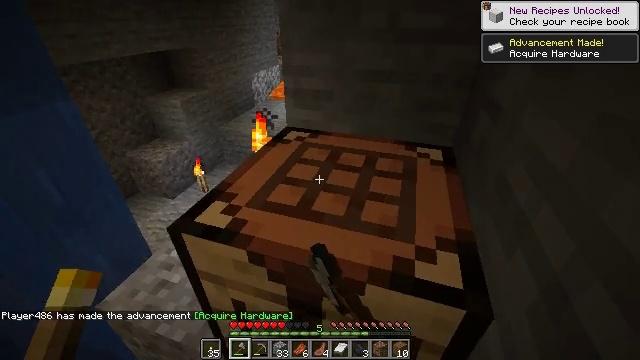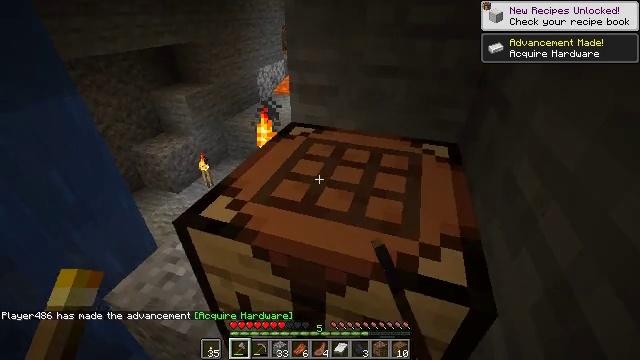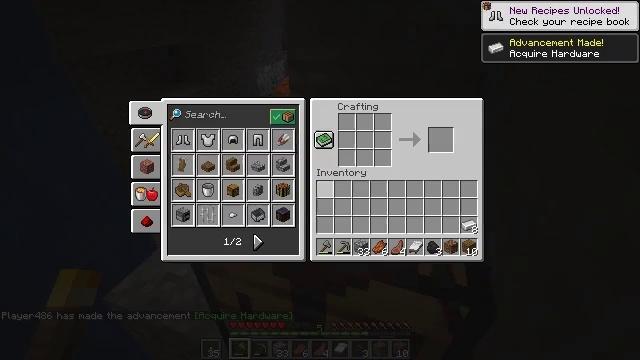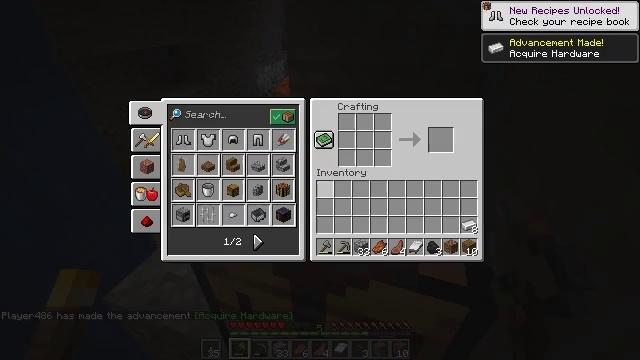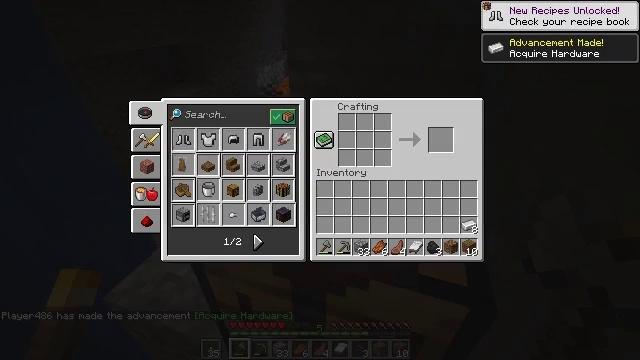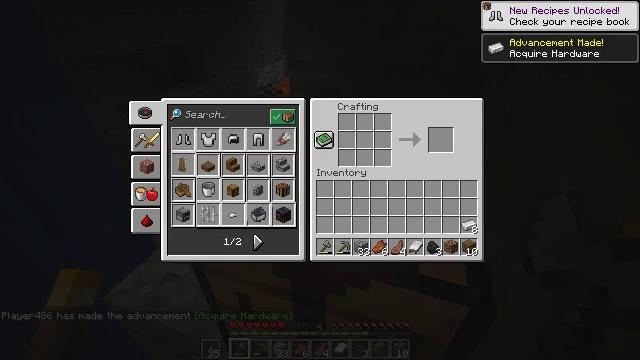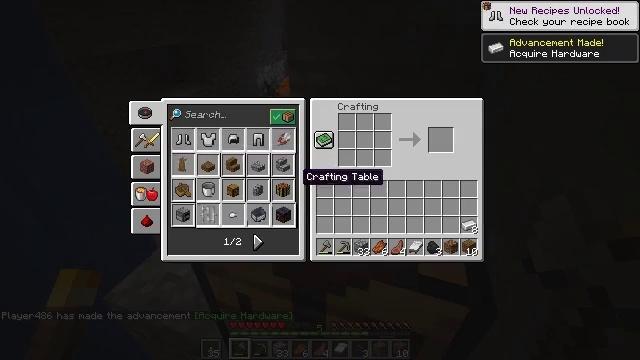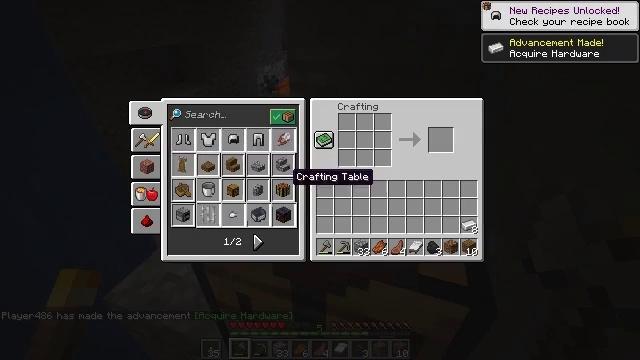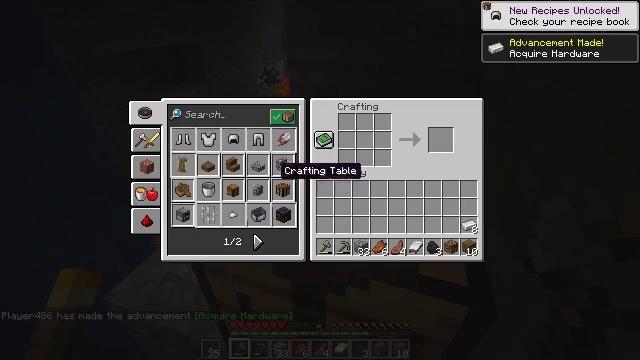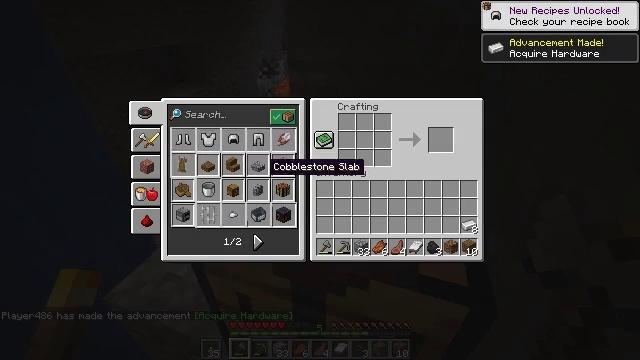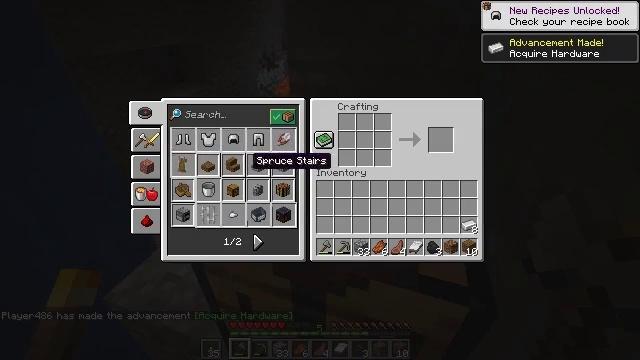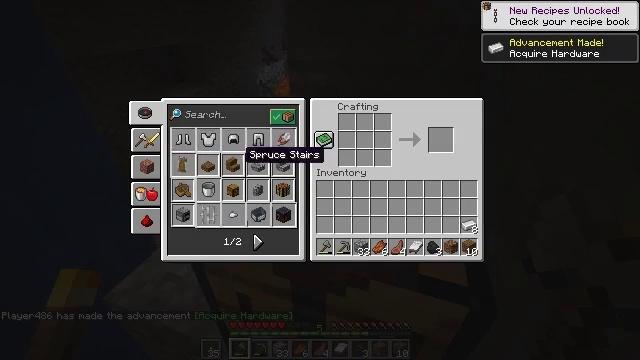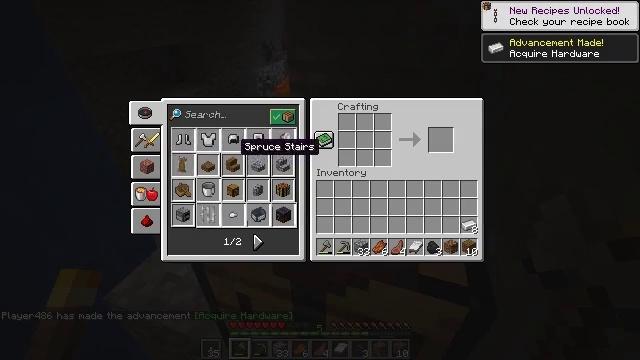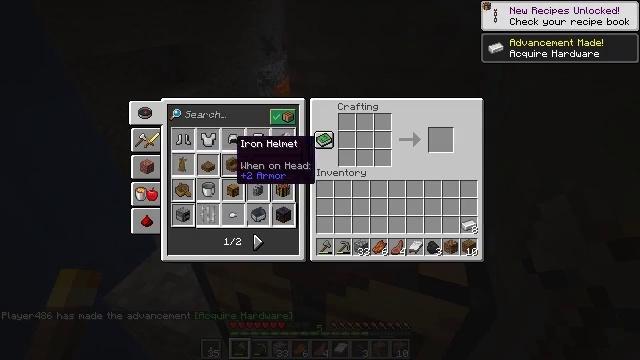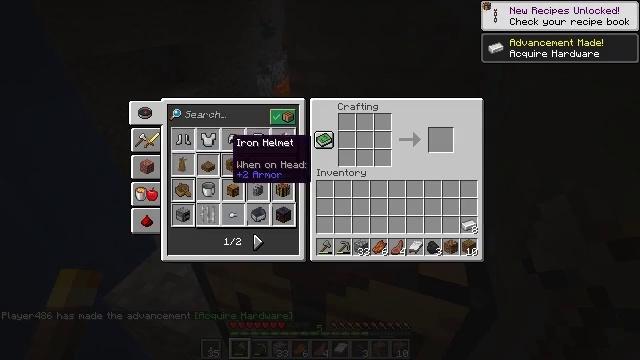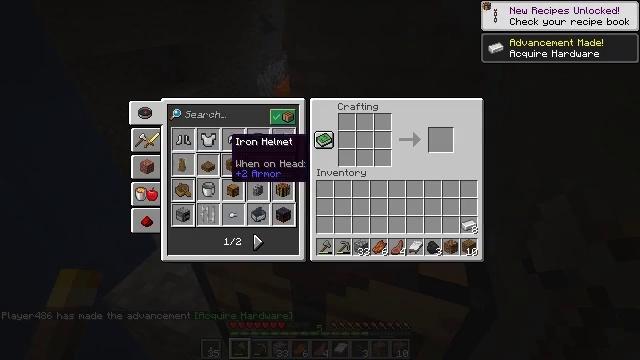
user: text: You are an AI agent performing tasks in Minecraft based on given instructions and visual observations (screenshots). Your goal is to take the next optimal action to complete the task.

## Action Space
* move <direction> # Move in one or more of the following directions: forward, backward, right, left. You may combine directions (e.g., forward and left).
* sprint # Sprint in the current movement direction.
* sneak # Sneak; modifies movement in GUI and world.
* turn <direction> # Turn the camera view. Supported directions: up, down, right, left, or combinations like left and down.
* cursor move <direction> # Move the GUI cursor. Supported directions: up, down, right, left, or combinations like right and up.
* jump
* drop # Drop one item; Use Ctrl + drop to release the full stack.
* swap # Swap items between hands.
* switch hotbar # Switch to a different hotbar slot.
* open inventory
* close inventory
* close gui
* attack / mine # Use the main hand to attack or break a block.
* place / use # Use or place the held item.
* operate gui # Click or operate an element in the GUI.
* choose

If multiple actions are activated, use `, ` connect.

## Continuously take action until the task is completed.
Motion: motion action
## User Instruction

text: Combine iron ingots at the crafting table to get an iron chestplate.
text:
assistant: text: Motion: turn left
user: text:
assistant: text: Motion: open gui
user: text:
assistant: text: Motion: no_op
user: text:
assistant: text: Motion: cursor move left
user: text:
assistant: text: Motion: no_op
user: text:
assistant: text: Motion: cursor move left
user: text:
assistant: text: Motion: cursor move left
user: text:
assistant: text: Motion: cursor move left
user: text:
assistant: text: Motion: cursor move left
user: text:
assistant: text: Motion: cursor move left
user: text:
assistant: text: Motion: cursor move left
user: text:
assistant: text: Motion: cursor move up
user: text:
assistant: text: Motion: no_op
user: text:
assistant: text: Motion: no_op
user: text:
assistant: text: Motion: no_op
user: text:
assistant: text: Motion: no_op
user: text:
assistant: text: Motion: no_op
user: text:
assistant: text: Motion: no_op
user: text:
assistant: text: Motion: no_op
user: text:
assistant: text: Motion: no_op
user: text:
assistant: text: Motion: no_op
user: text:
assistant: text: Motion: operate gui
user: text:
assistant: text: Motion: operate gui
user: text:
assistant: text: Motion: operate gui
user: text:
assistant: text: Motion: no_op
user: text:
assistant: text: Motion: cursor move right
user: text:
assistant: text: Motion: cursor move right
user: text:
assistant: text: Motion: cursor move right
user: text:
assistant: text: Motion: cursor move right
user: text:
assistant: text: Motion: no_op